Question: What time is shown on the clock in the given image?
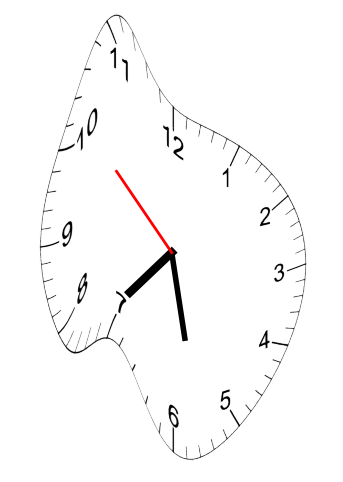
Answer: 07:27:52